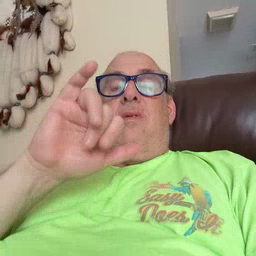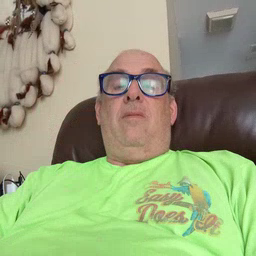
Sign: that